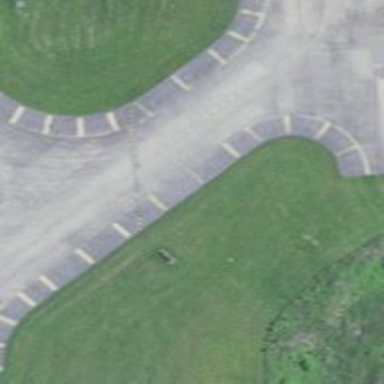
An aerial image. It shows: Image of taxiway at airport.